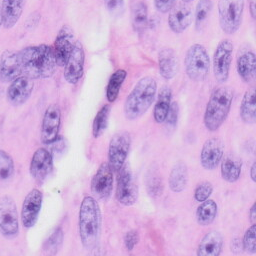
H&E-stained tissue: Skin